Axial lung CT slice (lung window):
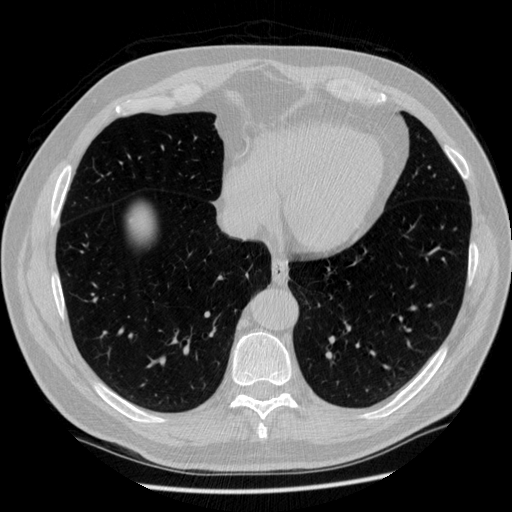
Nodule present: no